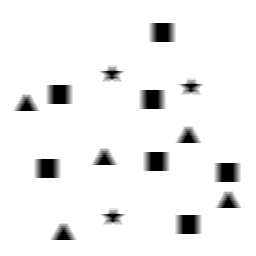
Squares: 7
Triangles: 5
Stars: 3
Total shapes: 15